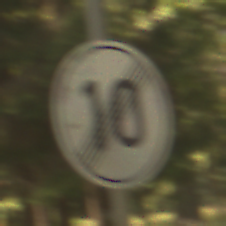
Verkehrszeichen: EndeGeschwindigkeit10
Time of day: Midday
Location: Outdoor (Nature)
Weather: PartlyCloudy
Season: NotSpecified
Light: Natural